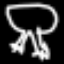
Label: frog